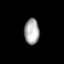
Tissue: prostate
Cell type: Fibroblasts
Senescence score: 0.7453
Nuclear area (px): 381
Mean DAPI intensity: 167.42